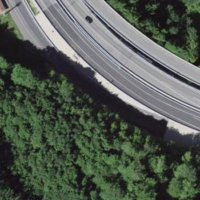
EUNIS habitat code: 57
Species observed at this site:
Taxus baccata